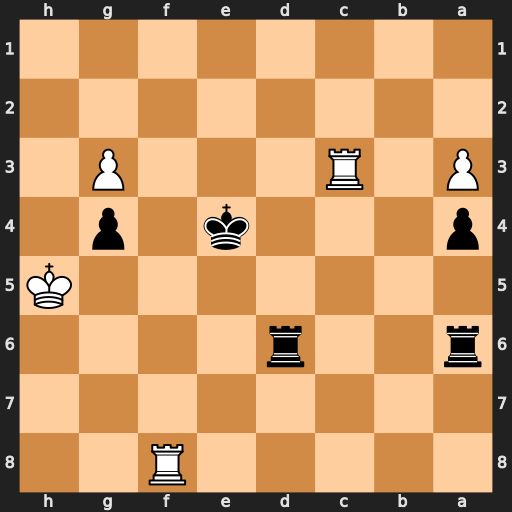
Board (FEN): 5R2/8/r2r4/7K/p3k1p1/P1R3P1/8/8
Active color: b
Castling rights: -
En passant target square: -
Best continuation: Rh6+ Kxg4 Rag6#